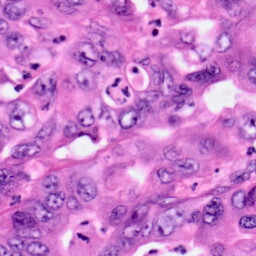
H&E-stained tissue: Pancreatic